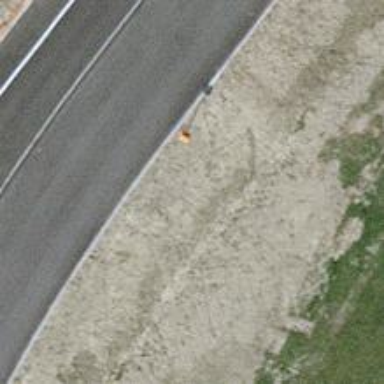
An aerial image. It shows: View of pole with roofed pipeline marker.